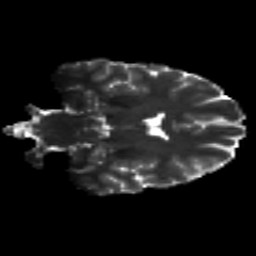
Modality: T2w
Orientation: coronal
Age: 23
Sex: female
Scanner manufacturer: siemens
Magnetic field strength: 3 T
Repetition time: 8.8 s
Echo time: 0.085 s